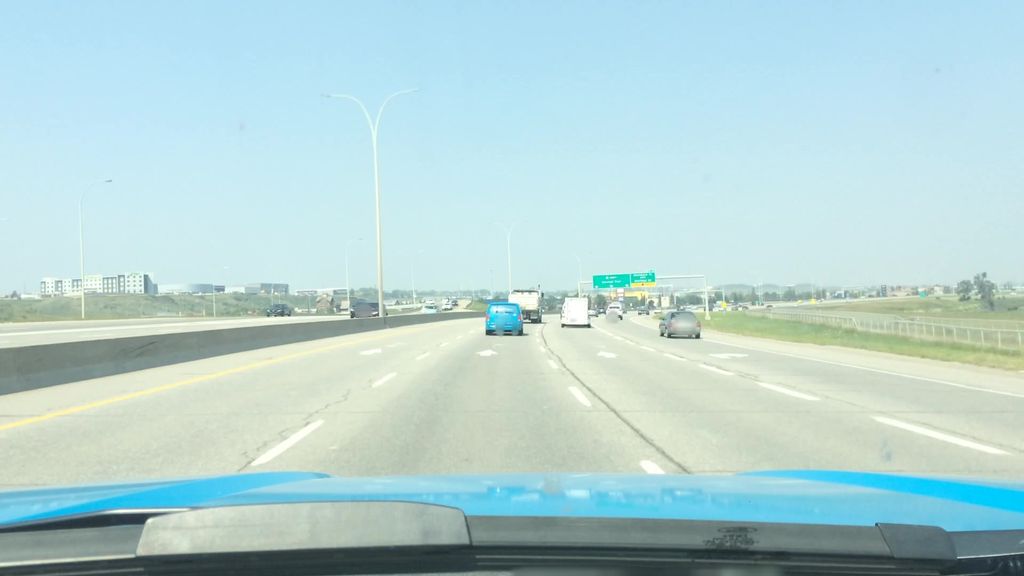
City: calgary